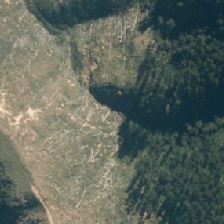
Land cover: harvested_forest